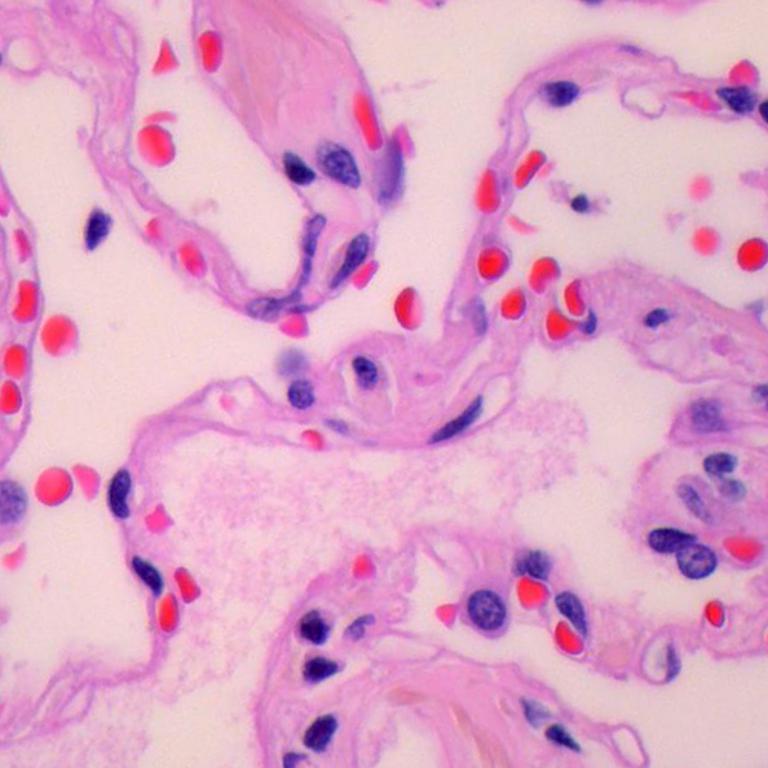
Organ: lung
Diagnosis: benign